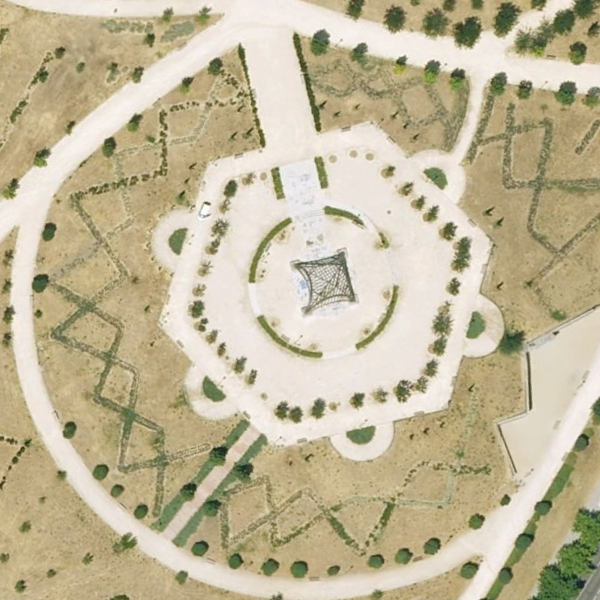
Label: Square